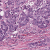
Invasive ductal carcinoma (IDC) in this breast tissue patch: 1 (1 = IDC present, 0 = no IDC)